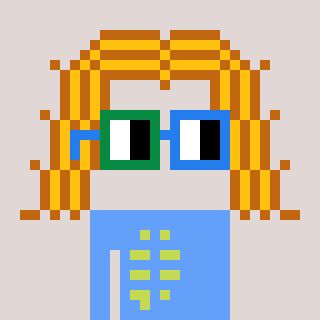
a pixel art character with square green and blue glasses, a hair-shaped head and a blue-colored body on a warm background